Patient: sex M, age 45
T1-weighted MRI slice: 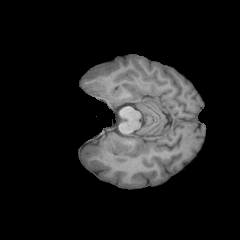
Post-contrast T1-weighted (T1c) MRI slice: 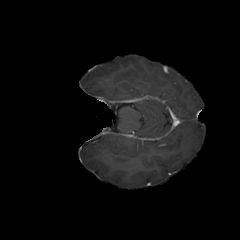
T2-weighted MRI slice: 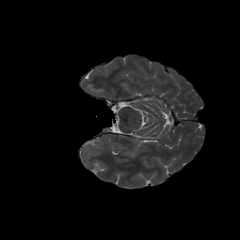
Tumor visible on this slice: no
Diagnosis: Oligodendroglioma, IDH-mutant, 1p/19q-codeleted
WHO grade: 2